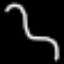
Label: squiggle